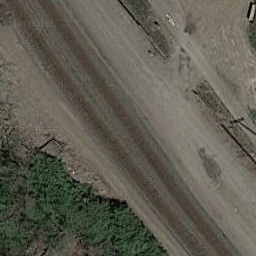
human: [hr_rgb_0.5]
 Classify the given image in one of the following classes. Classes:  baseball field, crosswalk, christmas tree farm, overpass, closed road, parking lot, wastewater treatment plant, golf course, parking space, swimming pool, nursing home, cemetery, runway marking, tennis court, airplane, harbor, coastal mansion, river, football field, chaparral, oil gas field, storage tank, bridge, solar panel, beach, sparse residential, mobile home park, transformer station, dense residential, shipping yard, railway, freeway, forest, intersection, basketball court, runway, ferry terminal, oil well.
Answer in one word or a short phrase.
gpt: railway